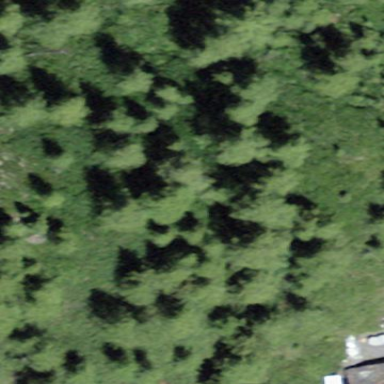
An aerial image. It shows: Forest area.